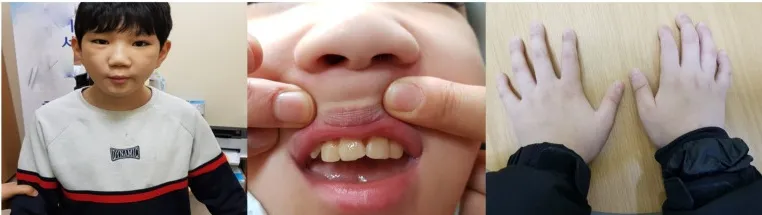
(B) Dysmorphic features of patient 2. Macrodontia of the permanent upper central incisors; dysmorphic face features such as triangular face, thick eye lashes and eyebrows, prominent nasal bridge, long philtrum, and brachycephaly; and hand anomalies including brachydactyly and clinodactyly of the 5th finger.
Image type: medical_photograph (oral_photograph)